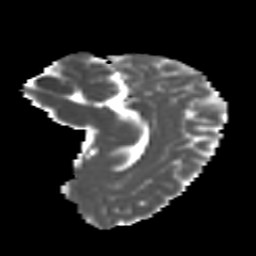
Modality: MD
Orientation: sagittal
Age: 14
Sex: female
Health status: ill
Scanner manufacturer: ge
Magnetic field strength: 3 T
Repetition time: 6.752 s
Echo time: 0.079 s